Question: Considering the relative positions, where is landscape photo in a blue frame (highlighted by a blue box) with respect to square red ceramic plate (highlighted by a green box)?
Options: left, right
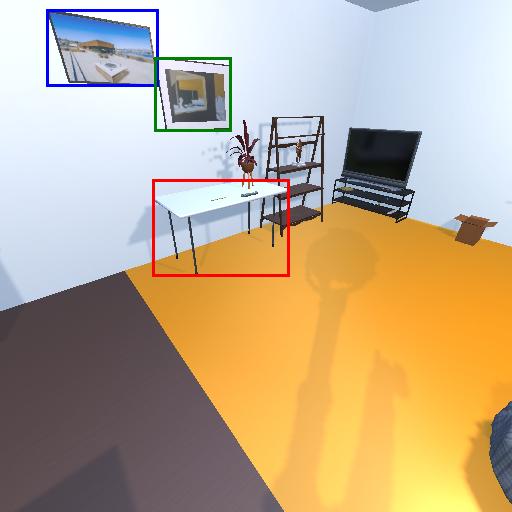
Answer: left